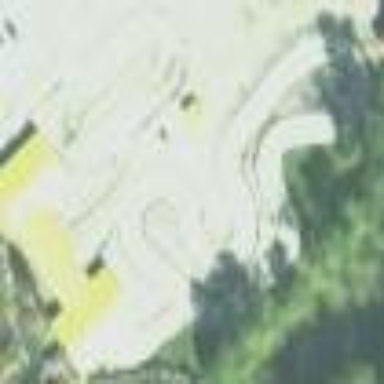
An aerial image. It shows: Karting raceway for sports enthusiasts.